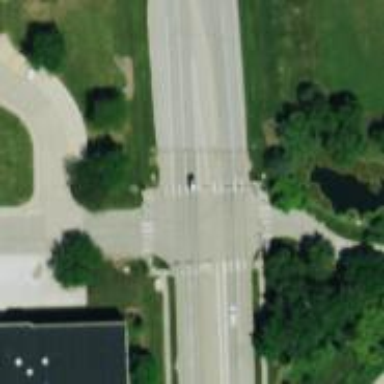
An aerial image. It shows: Zebra crossing on the road.